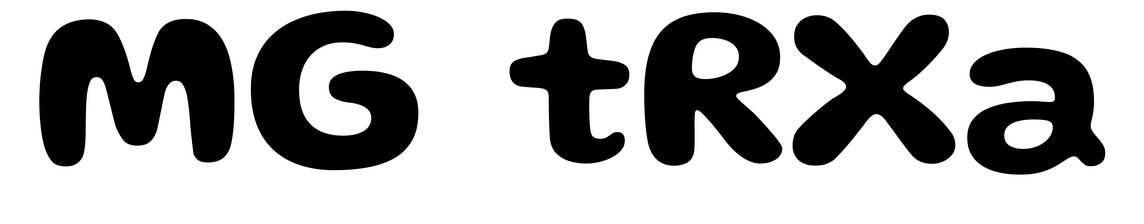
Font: Gluten_SemiBold